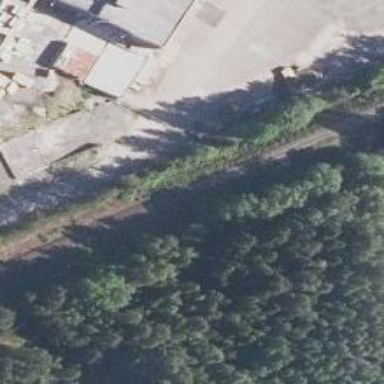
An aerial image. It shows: Continuous rail track.